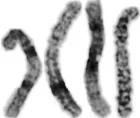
GTG-banding in secondary AML-M6 revealed a tetraploid karyotype in 20% of the analyzed cells.
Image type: pathology (giemsa)